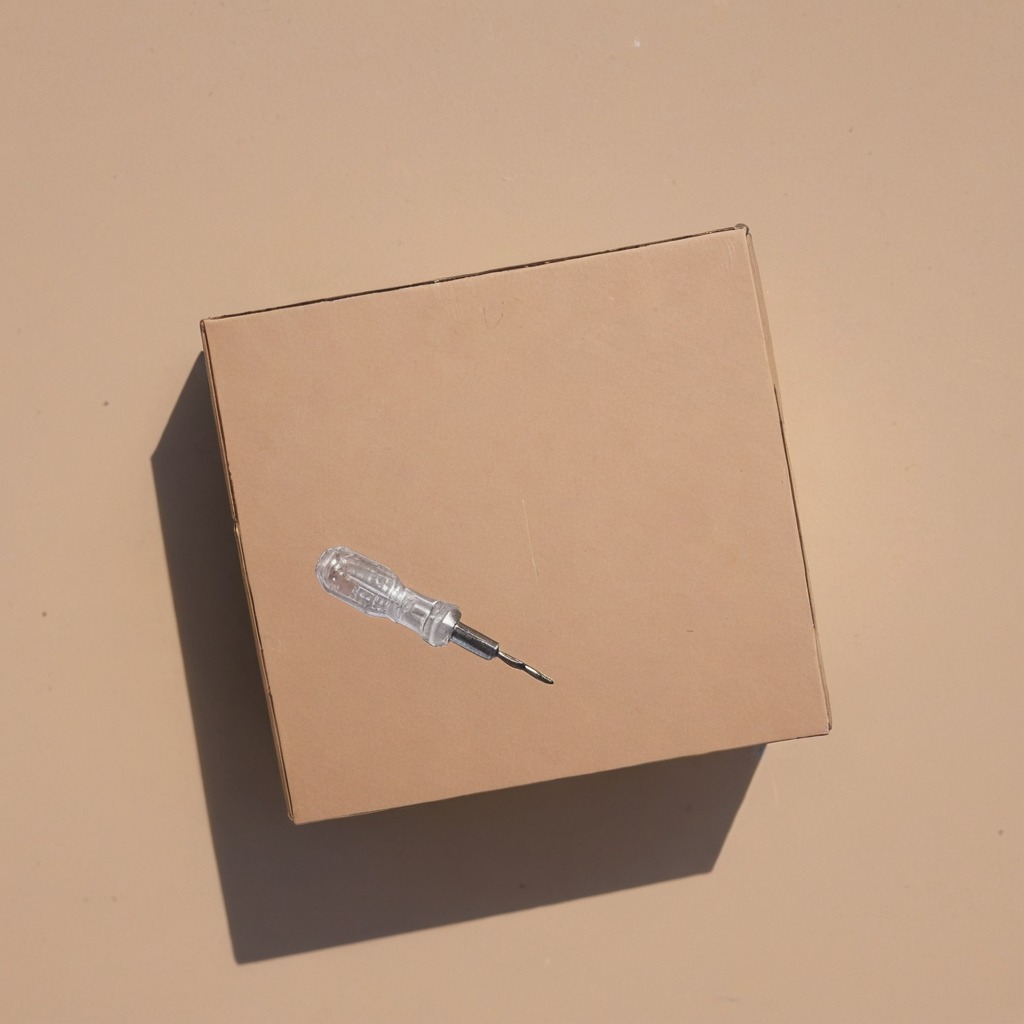
A screwdriver is lying on a cardboard box surface in an outdoor workshop during daytime bright natural light soft shadows slightly creased but